Question: I've been tinkering with rendering billiard balls in XNA/D3D (DX11). I've written a Blinn-Phone shader that uses SamplerState in the HLSL to map my billiard textures to a sphere FBX that I generated in VisualStudio2012.
There are two problems I'm having, both most visible on the rightmost ball in the picture below.
1) You can see the texture reveals where the underlying polygons of the sphere are.
2) At the bottom edge of the third line where just a little white is visible below the stripe, it looks very aliased or jagged.
The texture application seems to be largely beyond my control, as the interpolation between the vertex normals is done within the pipeline, not by me.
So, how could I improve this? Generate a new sphere with more polygons?
I've done the following for the antialiasing, but frankly it seemed to do very little if anything:
'''
graphics.PreferMultiSampling = true;
graphics.ApplyChanges();
GraphicsDevice.PresentationParameters.MultiSampleCount = 4;
'''
Here's my texture map state, for what its worth. Any ideas would be greatly appreciated. If you need more info, let me know!
'''
sampler2D ColorSampler = sampler_state {
Texture = <ColorTexture>;
FILTER = MIN_MAG_MIP_LINEAR;
AddressU = Wrap;
AddressV = Wrap;
};
'''

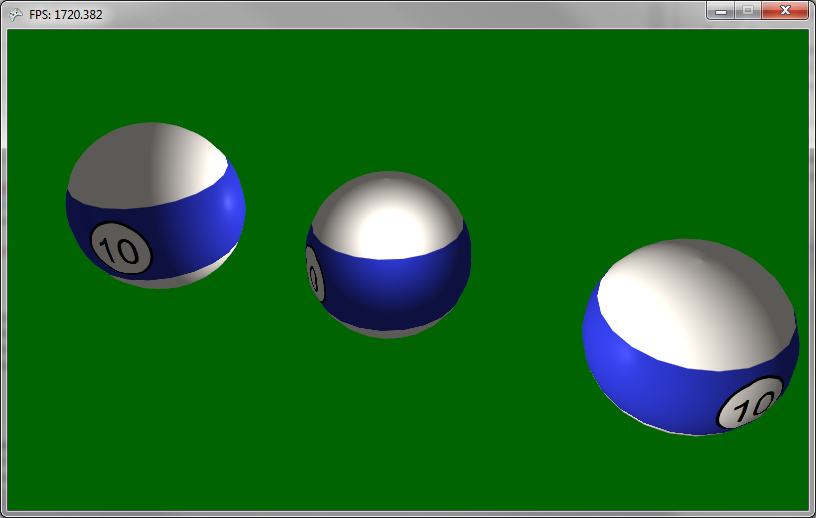
Answer: To complement Rahul's answer, there is a third, more involved option (although I would definitely opt for simply increasing the number of polygons) :
you mentioned that you are using a shader - and I'll assume you're talking about a pixel shader. The issue arises because the texture coordinates are linearly interpolated inside the triangles in the pixel shader : but since you that you are dealing with spheres, it becomes possible to manually compute the UV coordinates per pixel in the pixel shader (use the standard acos(z) and atan(y/x) formula with the (x,y,z) point being the current point rasterized in the object coordinate).
Using that, even if you use a very coarsely tesselated sphere, your should still be able to get relatively smooth textures.
: although I don't have a snippet at hand, here is a pseudo code:
Vertex shader:
- take the initial coordinates of the current vertex (without any matrix transform ; I'll assume that your sphere vertices are centered around the origin) and pass them directly to the pixel shader as a 'varying vec3 P'.
Pixel shader:
- 'r = sqrt(P.x*P.x + P.y*P.y + P.z*P.z)'
- 'theta = acos(P.z/r)'
- 'phi = atan2(P.y/r, P.x/r)'
- 'u = theta*2/pi ; v = phi/(2*pi)+0.5'
- use the (u,v) above to sample your texture in the tex2D()
You'll need to make sure that these uv coordinates indeed correspond to how your texture has been generated, but if so, you should get an almost distortion free mapping.